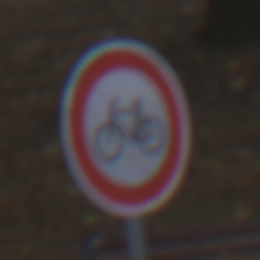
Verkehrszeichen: VerbotRadverkehr
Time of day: MorningAfternoon
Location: Outdoor (Urban)
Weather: Overcast
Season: NotSpecified
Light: Natural